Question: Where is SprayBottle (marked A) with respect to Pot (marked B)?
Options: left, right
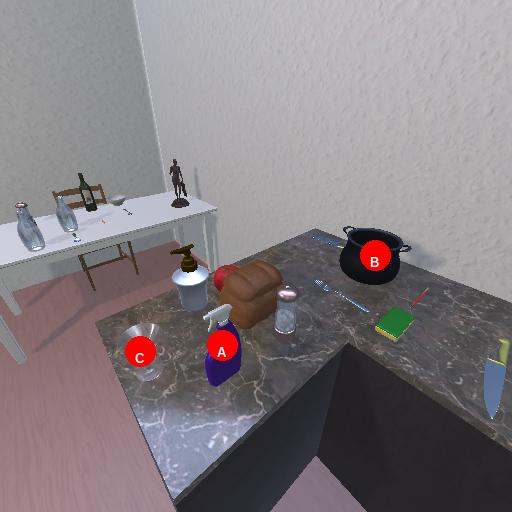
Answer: left